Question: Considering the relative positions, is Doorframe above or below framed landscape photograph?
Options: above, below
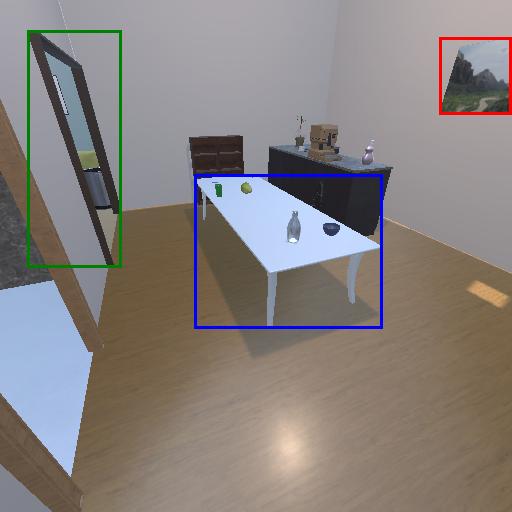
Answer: above